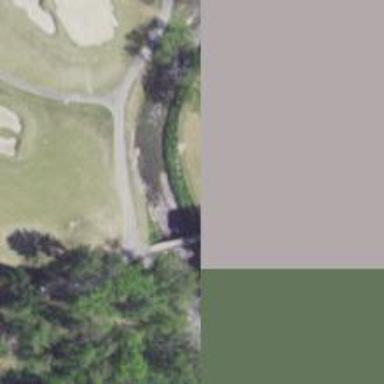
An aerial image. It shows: Path bridge over golf path.